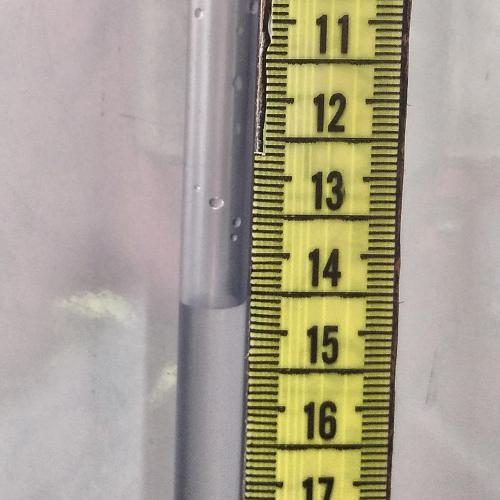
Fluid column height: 14.7 cm